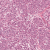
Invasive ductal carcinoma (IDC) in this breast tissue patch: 0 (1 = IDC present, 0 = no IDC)